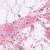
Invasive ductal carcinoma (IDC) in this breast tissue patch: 0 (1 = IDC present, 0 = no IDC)